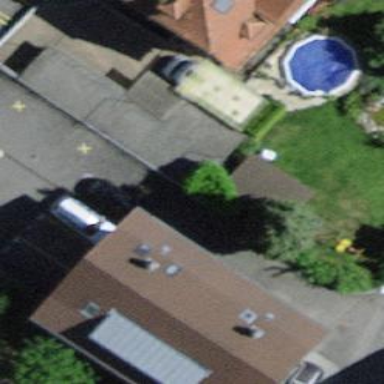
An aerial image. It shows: Garage.